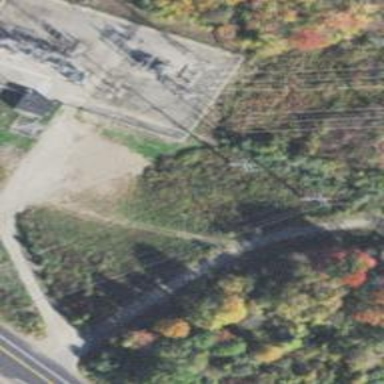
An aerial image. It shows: Power tower.